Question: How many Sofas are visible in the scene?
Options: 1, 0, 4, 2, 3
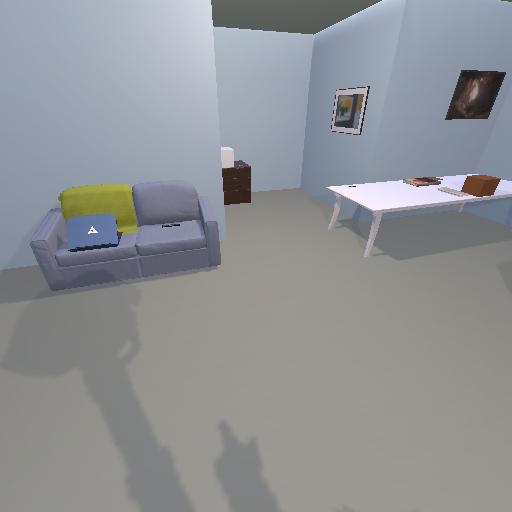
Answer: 1